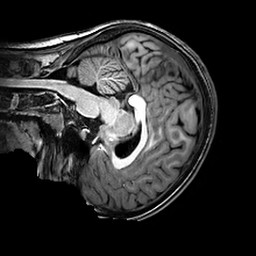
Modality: T1w
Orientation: sagittal
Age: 20
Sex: female